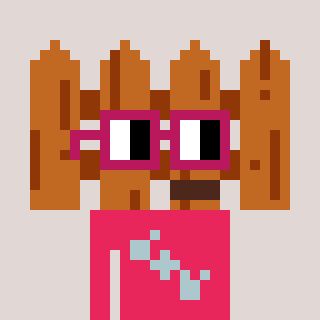
a pixel art character with square dark red glasses, a fence-shaped head and a redpinkish-colored body on a warm background